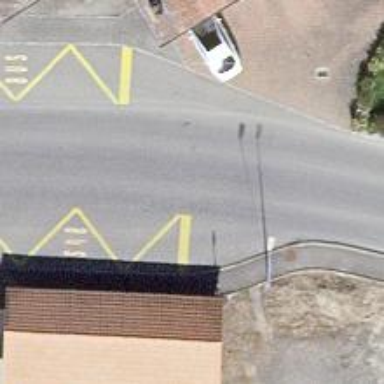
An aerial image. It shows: Tertiary road with asphalt surface.